Interaction volume radius: 5 \u00c5
Interaction volume height: 10 \u00c5
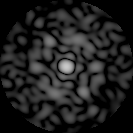
Disorder parameter: 0.7957